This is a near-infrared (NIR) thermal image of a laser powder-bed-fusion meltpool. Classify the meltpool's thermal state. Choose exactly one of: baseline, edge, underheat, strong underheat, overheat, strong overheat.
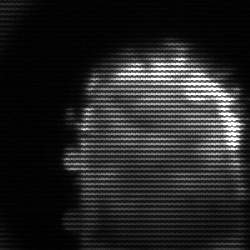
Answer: baseline